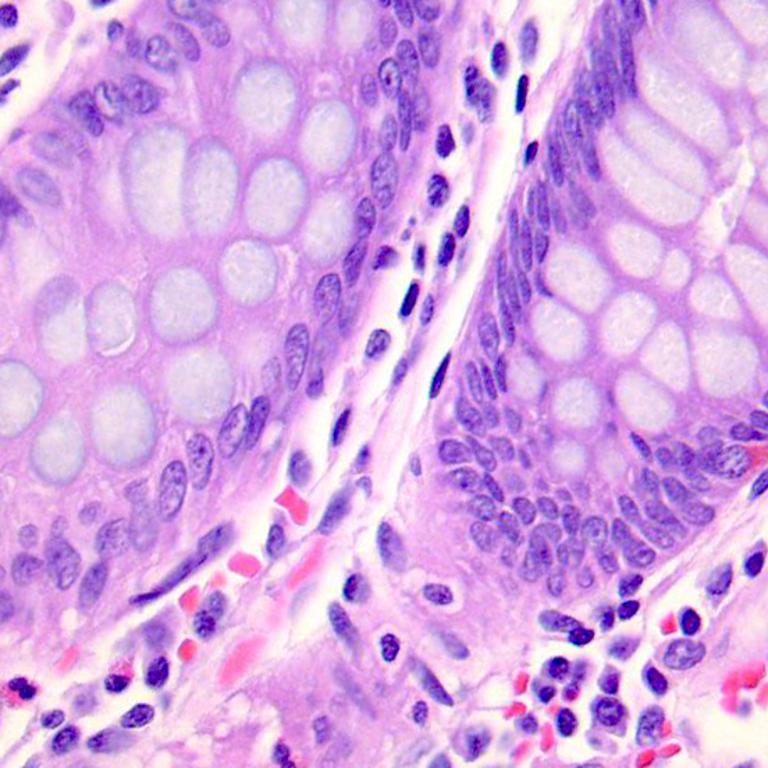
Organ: colon
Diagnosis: benign